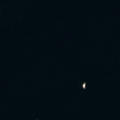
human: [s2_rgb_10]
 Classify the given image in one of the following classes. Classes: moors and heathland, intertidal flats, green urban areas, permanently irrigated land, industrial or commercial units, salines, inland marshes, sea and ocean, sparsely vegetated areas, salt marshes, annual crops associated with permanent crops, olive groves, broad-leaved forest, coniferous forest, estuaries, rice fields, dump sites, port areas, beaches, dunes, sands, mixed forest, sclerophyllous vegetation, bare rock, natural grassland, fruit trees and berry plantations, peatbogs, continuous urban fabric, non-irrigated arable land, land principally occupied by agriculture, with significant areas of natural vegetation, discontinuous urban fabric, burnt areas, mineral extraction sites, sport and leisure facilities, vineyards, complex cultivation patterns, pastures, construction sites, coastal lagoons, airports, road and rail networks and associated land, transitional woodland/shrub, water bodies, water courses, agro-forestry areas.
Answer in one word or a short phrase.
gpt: sea and ocean